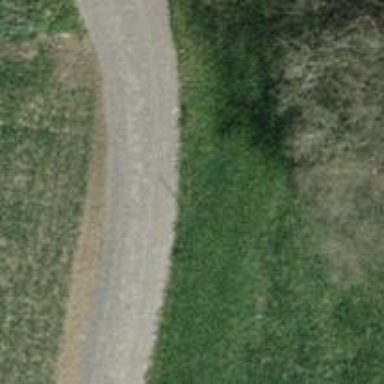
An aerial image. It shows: Track with compacted grade2 surface.